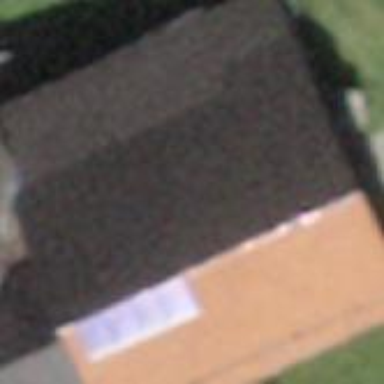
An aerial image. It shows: Rural barn.